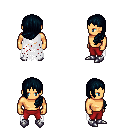
a pixel art fantasy rpg character, male body template, human, tanned skin, white tattered cape, red pants, raven left-swept hairstyle, metal boots, four views (front, back, left, right), 2x2 character sprite sheet, small pixel art, hard edges, no anti-aliasing